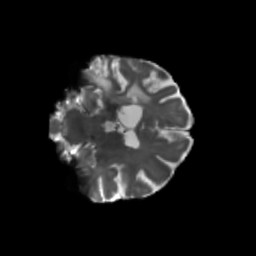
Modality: T2w
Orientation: coronal
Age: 68
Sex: female
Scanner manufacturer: siemens
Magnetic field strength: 3 T
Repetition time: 5.25 s
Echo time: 0.08 s